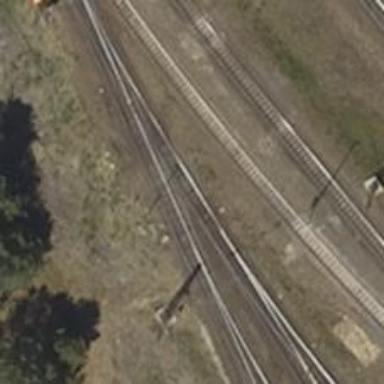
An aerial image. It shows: Railway switch.